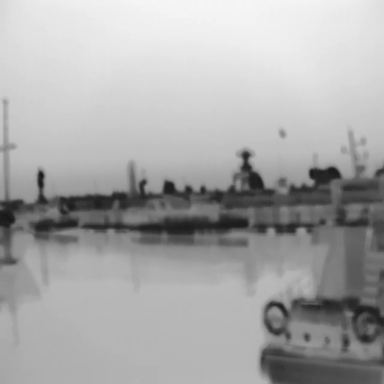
There are two canoes in the infrared image.